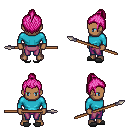
a pixel art fantasy rpg character, male body template, human, dark skin, teal long-sleeve shirt, magenta pants, pink short topknot hairstyle, gray slippers, spear, four views (front, back, left, right), 2x2 character sprite sheet, small pixel art, hard edges, no anti-aliasing